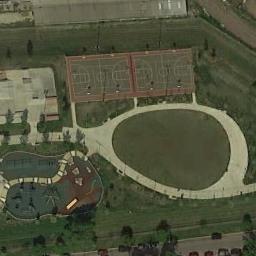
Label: basketball_court